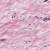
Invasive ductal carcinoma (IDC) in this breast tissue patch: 0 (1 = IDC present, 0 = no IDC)